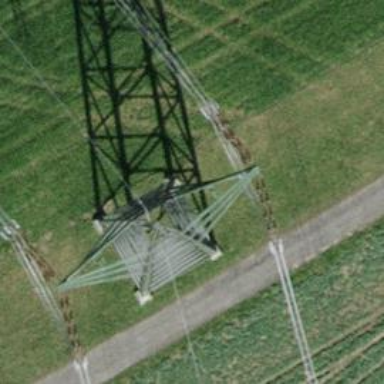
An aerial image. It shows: Power line is depicted.